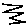
Label: zigzag